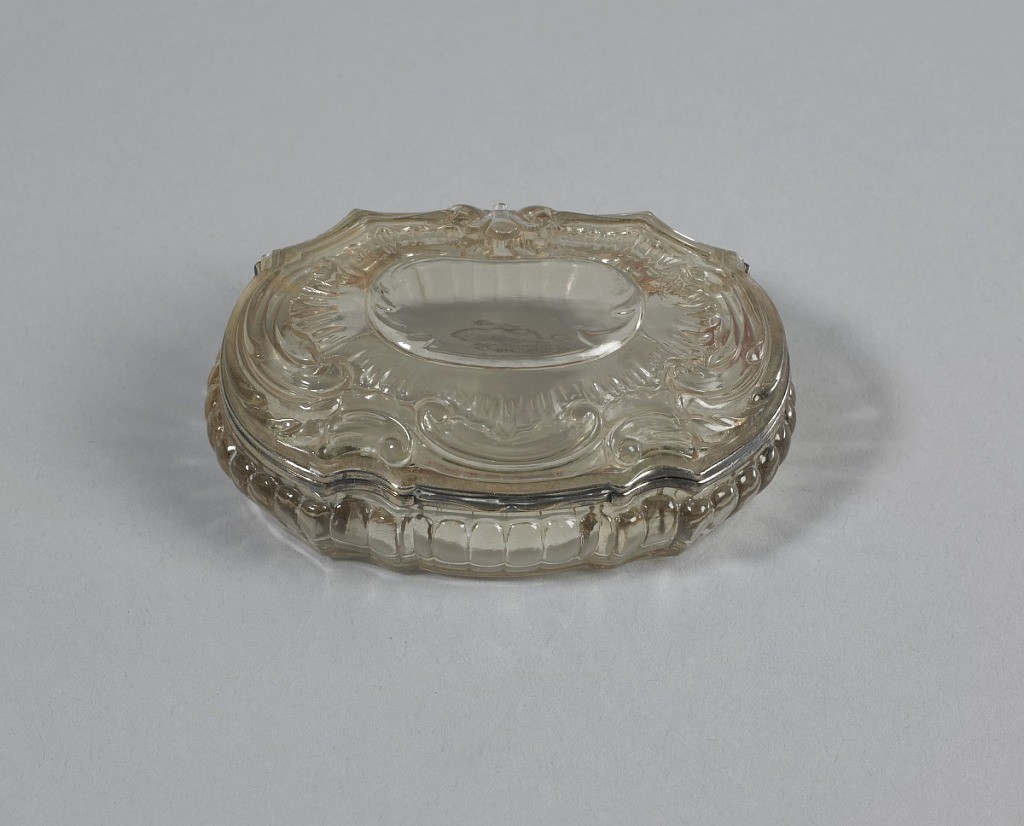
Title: Box
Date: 1838–99
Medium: Rock crystal, gilt metal
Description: Irregularly octagonal, oblong, hinged cover rock crystal gilt rim. Crystal is carved in central cartouche with plain surface, its frame foliated surmounted by rocaille frame, C-scrolls, base gadrooned.